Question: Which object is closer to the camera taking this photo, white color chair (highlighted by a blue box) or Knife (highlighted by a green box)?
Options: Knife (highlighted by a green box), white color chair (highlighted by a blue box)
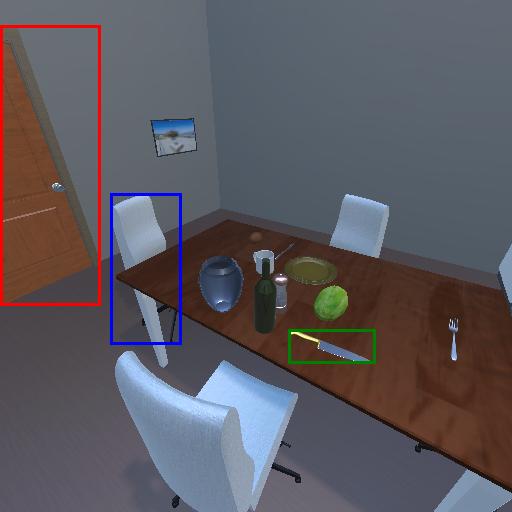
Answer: Knife (highlighted by a green box)